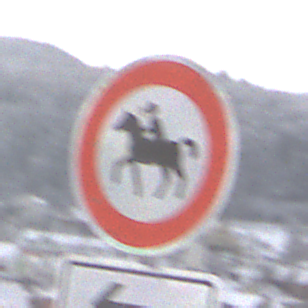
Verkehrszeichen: VerbotReiter
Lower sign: RichtungsangabeDurchPfeile2
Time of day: MorningAfternoon
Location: Outdoor (Nature)
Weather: PartlyCloudy
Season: Winter
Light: Natural